Field crop: maize
Growth stage: 2
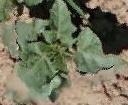
Species: datura